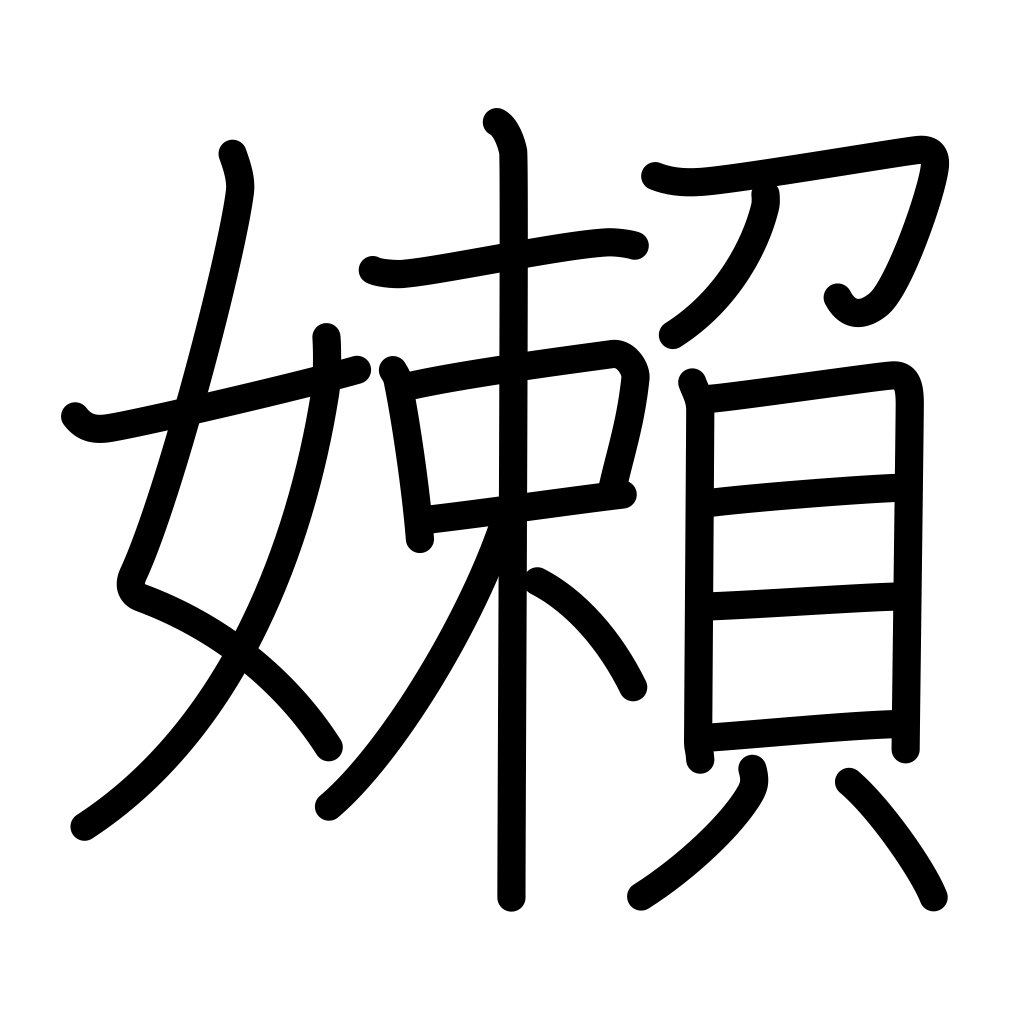
Meaning: lazy, languid